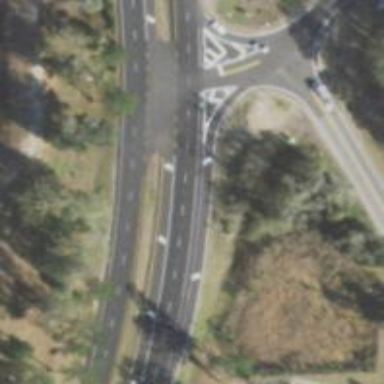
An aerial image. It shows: Asphalt road with dual carriageways at trunk level.